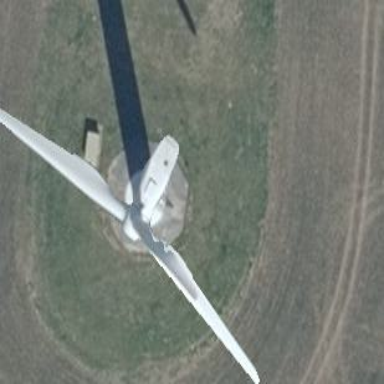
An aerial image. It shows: Wind generator powered by horizontal-axis wind turbine.